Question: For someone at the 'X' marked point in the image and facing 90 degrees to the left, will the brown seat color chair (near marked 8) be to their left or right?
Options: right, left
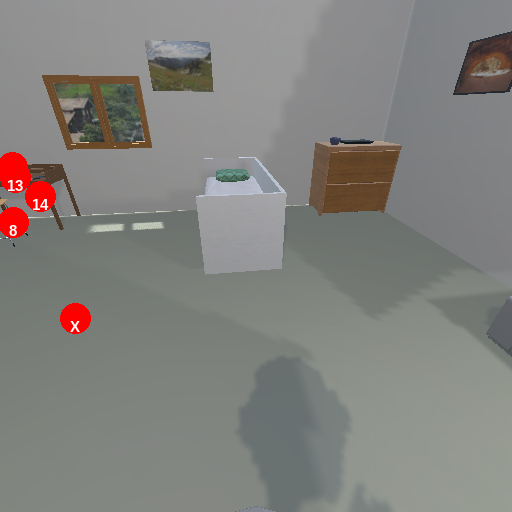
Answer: right